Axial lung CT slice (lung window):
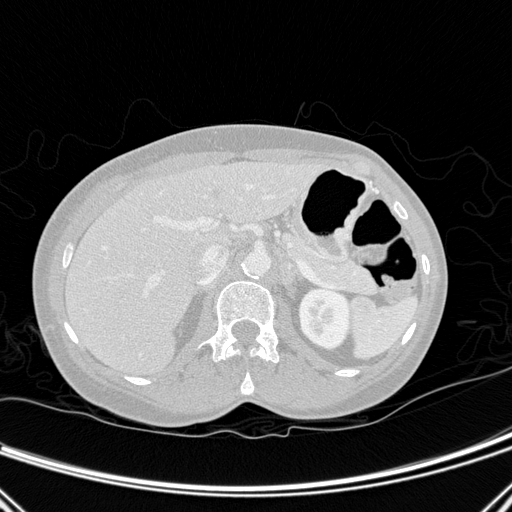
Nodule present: no